Question: I have a dataset with observations at specific timepoints, but those timepoints (and the length of time between them) vary by group. I'm trying to "fill down" the data so that existing observations are carried down into missing cells. But I only want to do this for a certain number of rows after the original observation. So for example, I could have a dataset that looks like this:

For group A, I'd want to fill in the value for 2002 with 2001's value, 2004 with 2003, etc. I wouldn't want to fill in 2000 at all, since I don't have the preceding value. And I ALSO wouldn't want to fill in the 2011 value, because the "cyclelength" variable tells me that group A's observations are supposed to take place every two years, so I don't want to carry data forward past that. 2011 is just a genuinely missing value.
Similarly, in group B, I'd want to carry 2000's value forward into years 2001, 2002, and 2003 (because the "cyclelength" here is 4 years). I'd want to carry 2004's value into 2005, 2006, and 2007, but not beyond that--the later years should stay missing.
I've tried setting this up with the "carryforward" command, but haven't figured out how to have it stop filling down after a specified number of years that varies by group. Is there a way to do this, either with carryforward or otherwise?
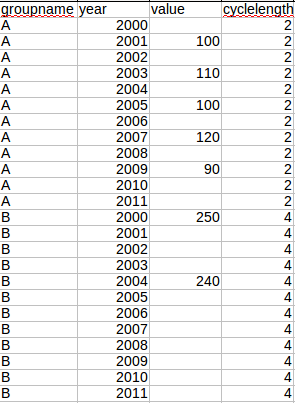
Answer: This is a variation on a problem documented since 2000 as an FAQ: see <URL>
The variation lies in limiting how far non-missing values are copied. But it falls easily to the same idea.
The last known value was recorded in certain years which we can copy down the dataset:
'''
gen when_last_known = year if !missing(value)
bysort group (year) : replace when_last_known = when_last_known[_n-1] if missing(when_last_known)
'''
Now the replacement wanted is
'''
by group : replace value = value[_n-1] if missing(value) & (year - when_last_known) < cyclelength
'''
That statement presupposes the 'sort' order of the previous statement.
On Statalist (<URL> you'd be expected to document that 'carryforward' is a user-written command to be installed from SSC. That's a good convention here too.
In practice, it's good data management to keep the original data exactly as they arrive and do this on a clone of the variable. Sooner or later someone will ask to see the original values, and then you could be seriously embarrassed.